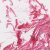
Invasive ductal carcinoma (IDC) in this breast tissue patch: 0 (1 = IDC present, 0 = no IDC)